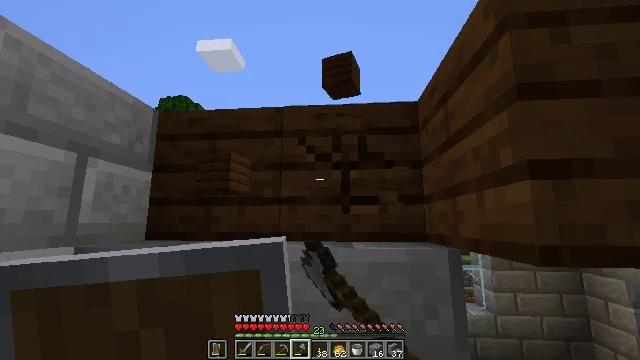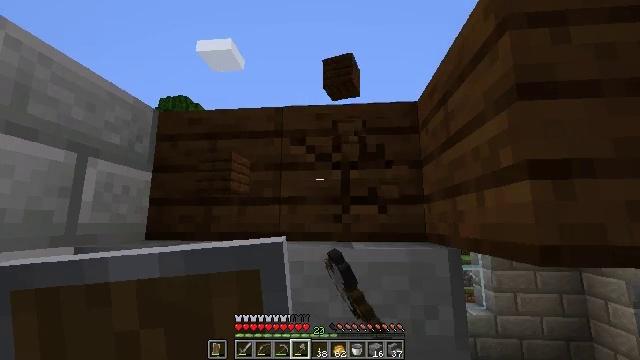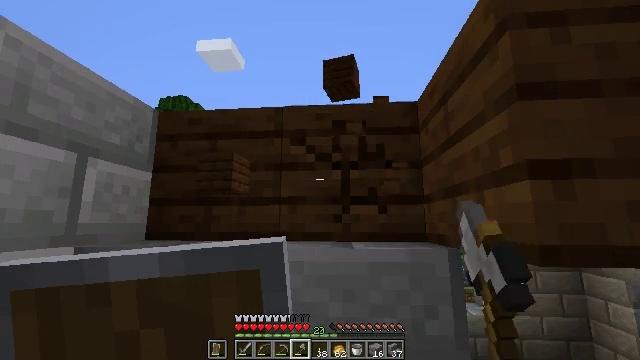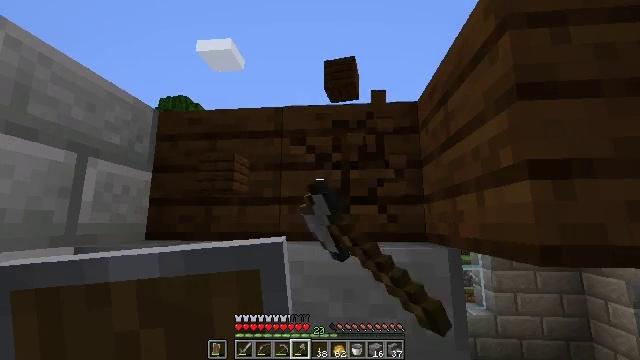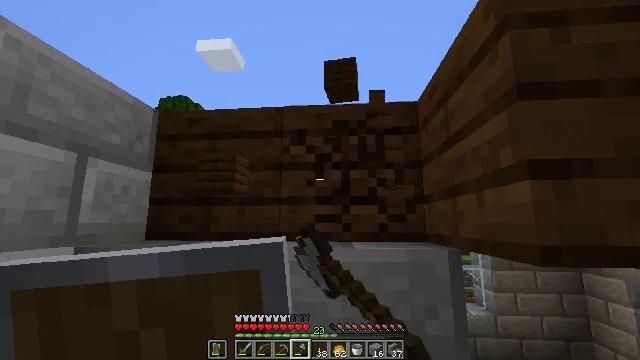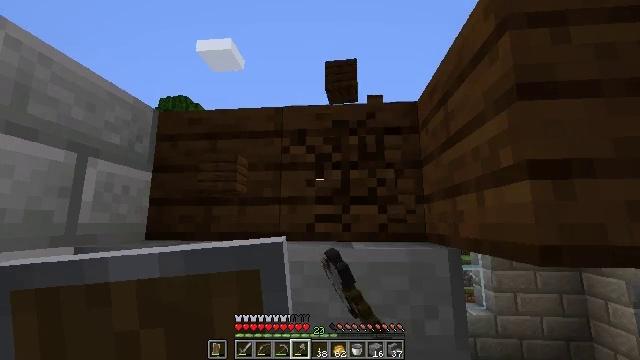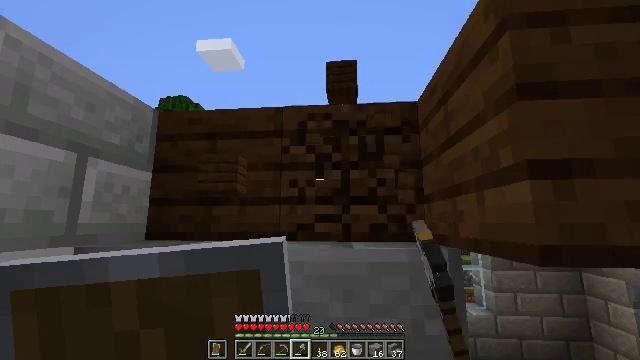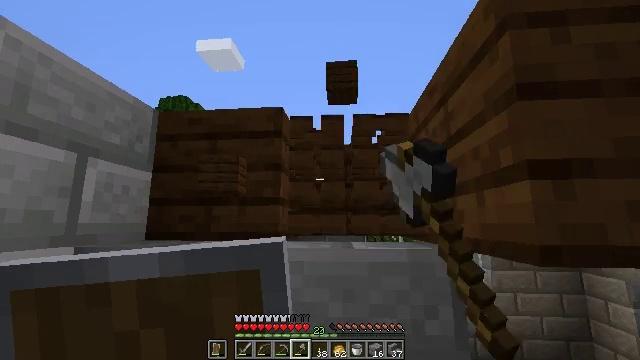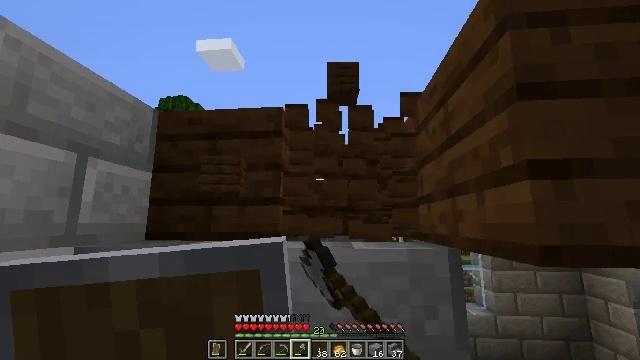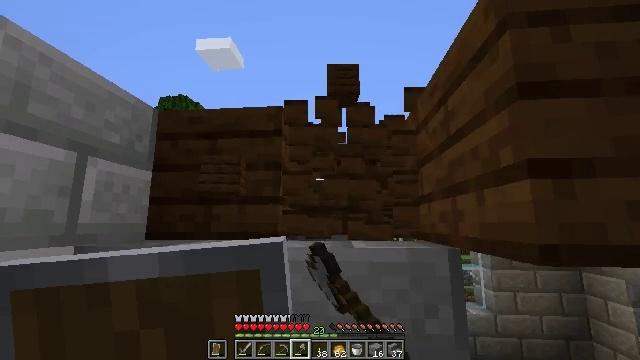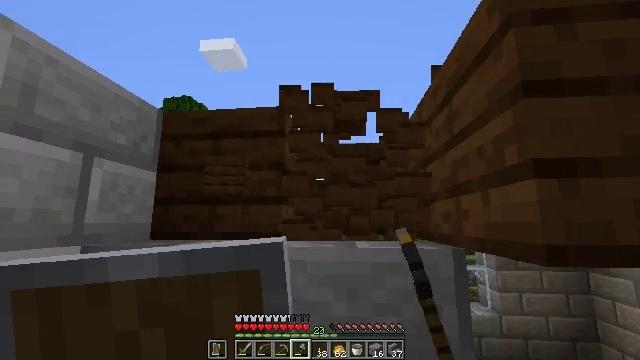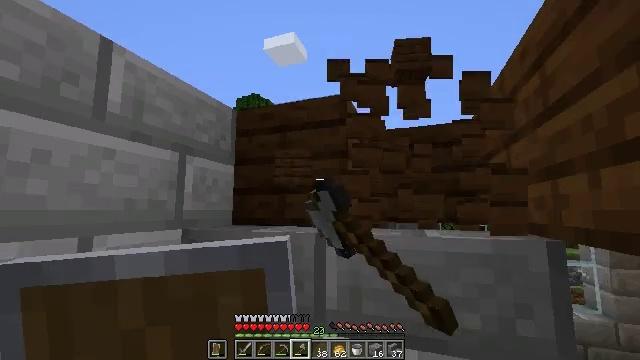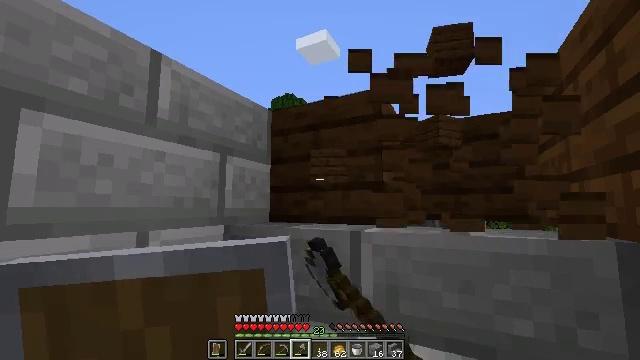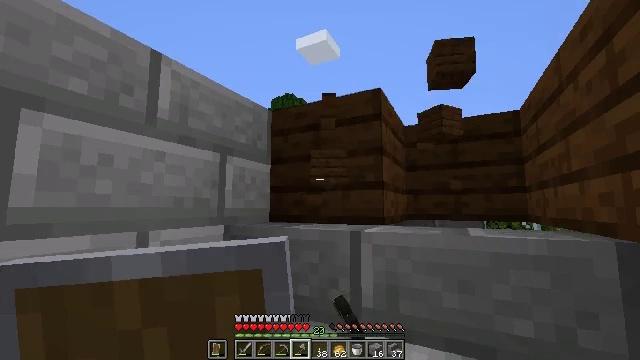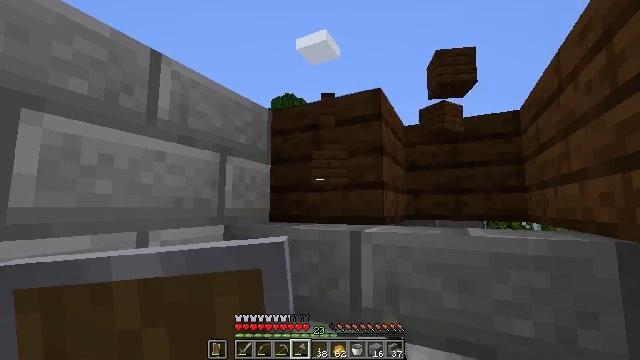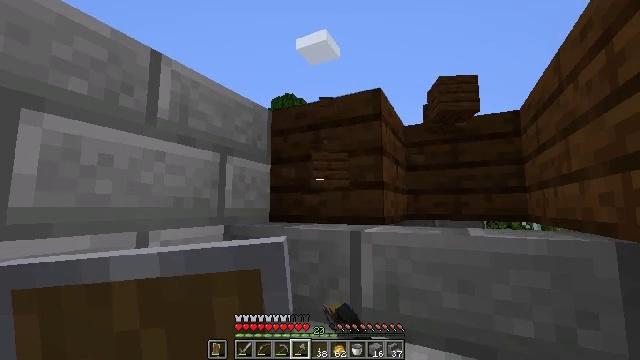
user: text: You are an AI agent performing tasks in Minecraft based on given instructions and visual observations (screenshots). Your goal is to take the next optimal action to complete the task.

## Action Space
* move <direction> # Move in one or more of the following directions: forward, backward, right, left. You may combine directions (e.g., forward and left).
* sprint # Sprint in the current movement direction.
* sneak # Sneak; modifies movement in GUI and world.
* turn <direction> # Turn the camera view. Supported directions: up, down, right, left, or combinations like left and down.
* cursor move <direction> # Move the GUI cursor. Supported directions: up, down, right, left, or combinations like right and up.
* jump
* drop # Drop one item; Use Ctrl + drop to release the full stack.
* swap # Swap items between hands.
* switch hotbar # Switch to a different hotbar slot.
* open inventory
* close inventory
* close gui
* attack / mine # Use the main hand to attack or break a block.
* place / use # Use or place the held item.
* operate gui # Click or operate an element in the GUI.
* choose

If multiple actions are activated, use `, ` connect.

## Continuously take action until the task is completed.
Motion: motion action
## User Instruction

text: Collect dark oak planks from a structure.
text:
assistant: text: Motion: attack / mine
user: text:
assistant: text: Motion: attack / mine
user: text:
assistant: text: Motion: attack / mine
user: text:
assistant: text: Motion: attack / mine
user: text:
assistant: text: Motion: attack / mine
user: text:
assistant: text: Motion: attack / mine
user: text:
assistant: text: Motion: attack / mine
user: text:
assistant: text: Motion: attack / mine
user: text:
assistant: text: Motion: attack / mine
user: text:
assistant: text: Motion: attack / mine
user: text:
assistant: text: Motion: turn left and down, attack / mine
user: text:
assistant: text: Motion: turn left, attack / mine
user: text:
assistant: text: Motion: attack / mine
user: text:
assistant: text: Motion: attack / mine
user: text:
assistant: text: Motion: attack / mine
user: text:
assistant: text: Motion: attack / mine
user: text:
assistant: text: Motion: attack / mine
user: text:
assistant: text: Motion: attack / mine
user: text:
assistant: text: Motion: attack / mine
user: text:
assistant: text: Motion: attack / mine
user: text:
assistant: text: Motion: attack / mine
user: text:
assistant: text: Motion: attack / mine
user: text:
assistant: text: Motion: attack / mine
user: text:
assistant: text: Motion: attack / mine
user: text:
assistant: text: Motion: attack / mine
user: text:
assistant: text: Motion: attack / mine
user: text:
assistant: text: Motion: attack / mine
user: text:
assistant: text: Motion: attack / mine
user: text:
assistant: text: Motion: turn down, attack / mine
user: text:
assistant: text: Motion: attack / mine